Aerial crown-view tile of a tropical tree (Barro Colorado Island, Panama), acquired 20250818:
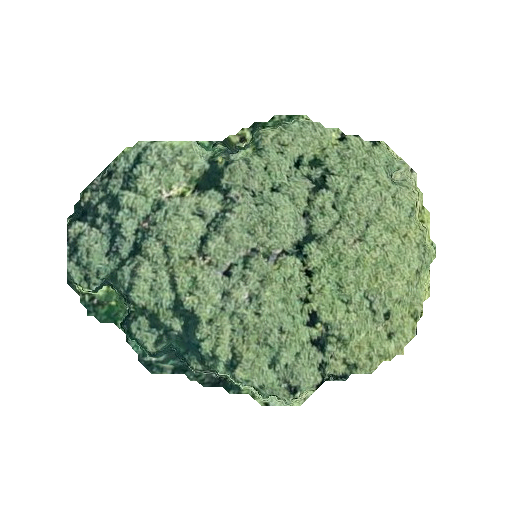
Species: Astronium graveolens
GBIF accepted scientific name: Astronium graveolens
Crown area: 113.858 m²